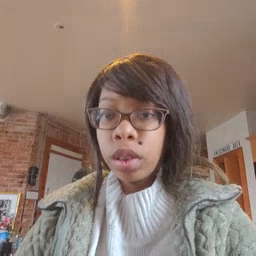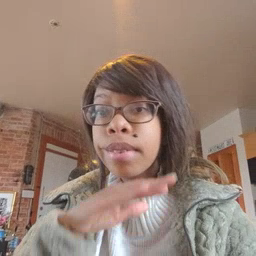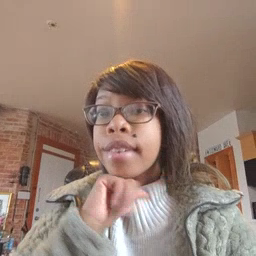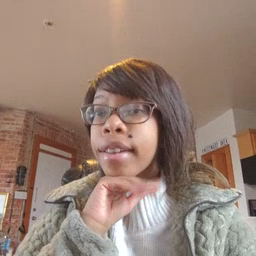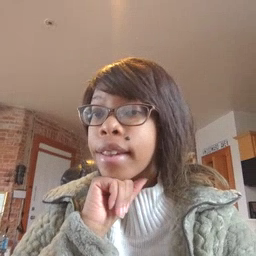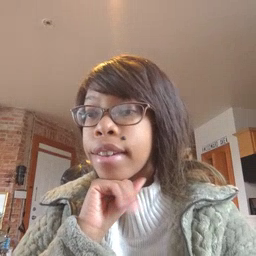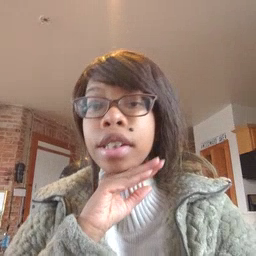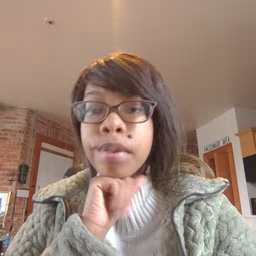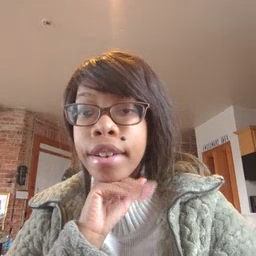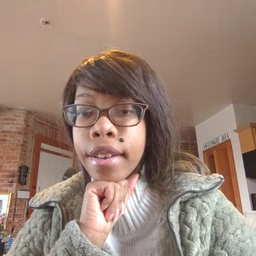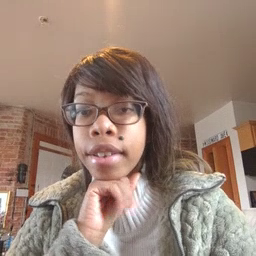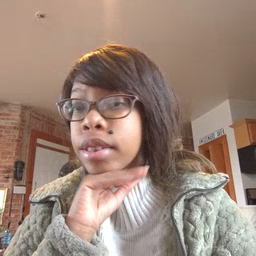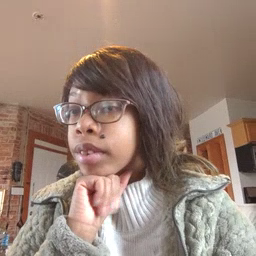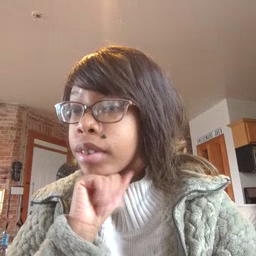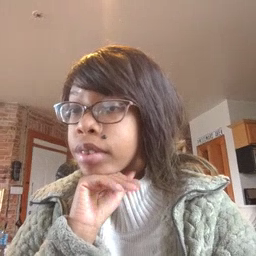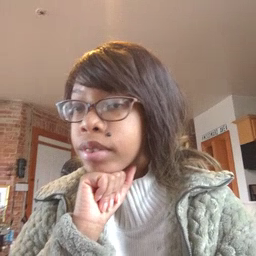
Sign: pig